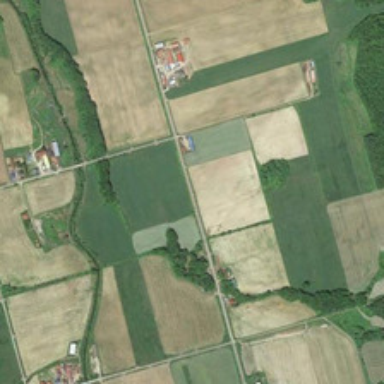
Some green plants are in a large piece of farmland .